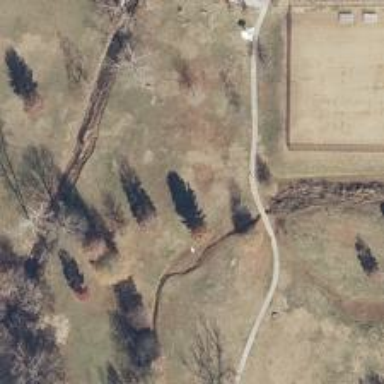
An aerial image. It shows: Disc golf basket.